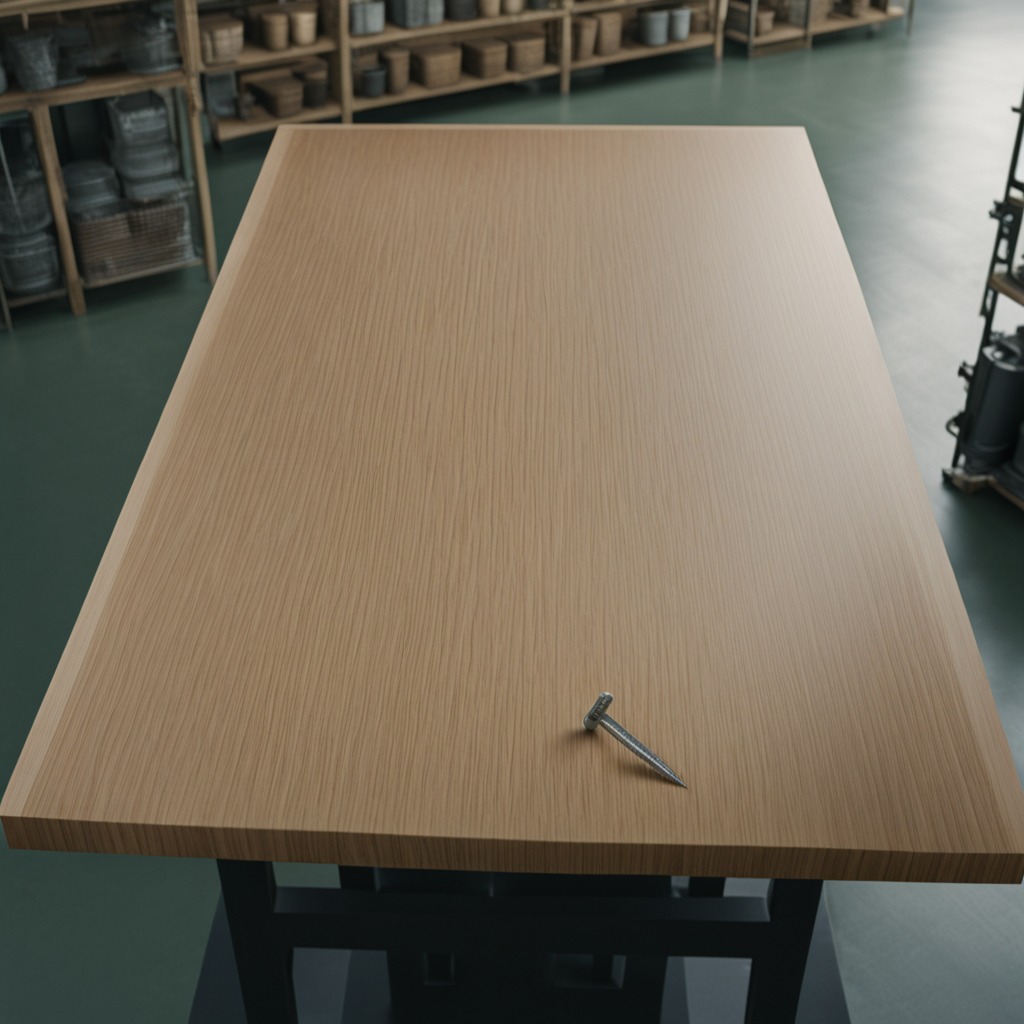
A nail lying on a workbench inside a coastal fishing gear workshop.